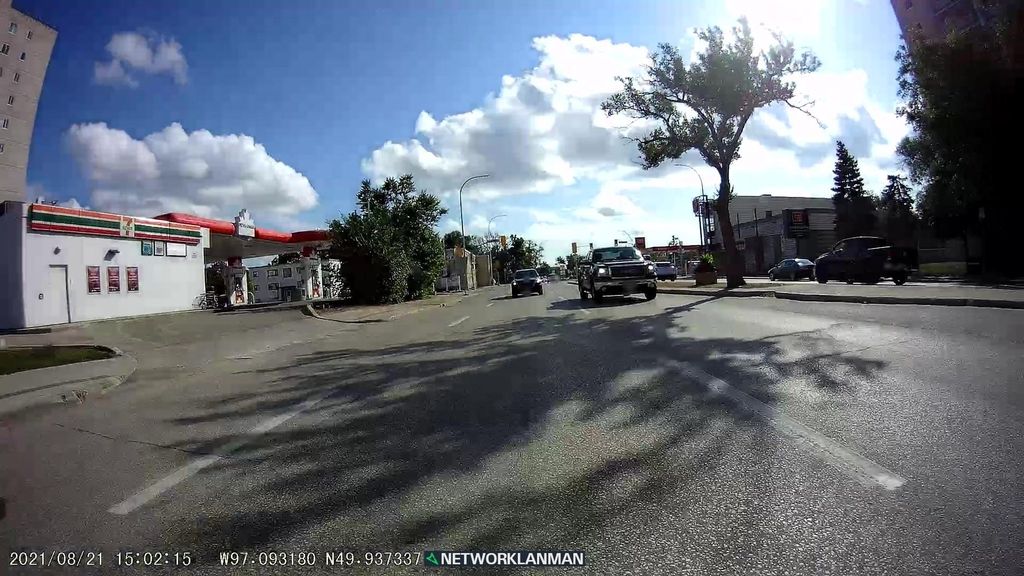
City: winnipeg